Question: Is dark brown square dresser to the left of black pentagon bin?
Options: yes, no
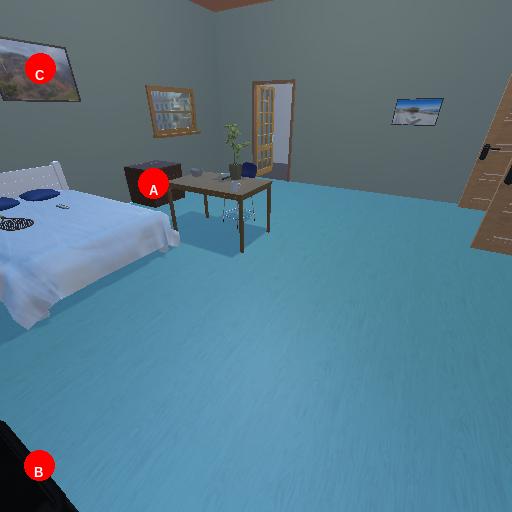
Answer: yes